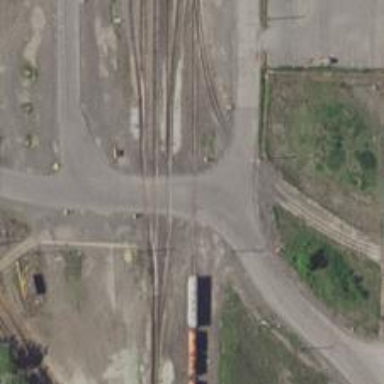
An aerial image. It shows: Level crossing along the railway.